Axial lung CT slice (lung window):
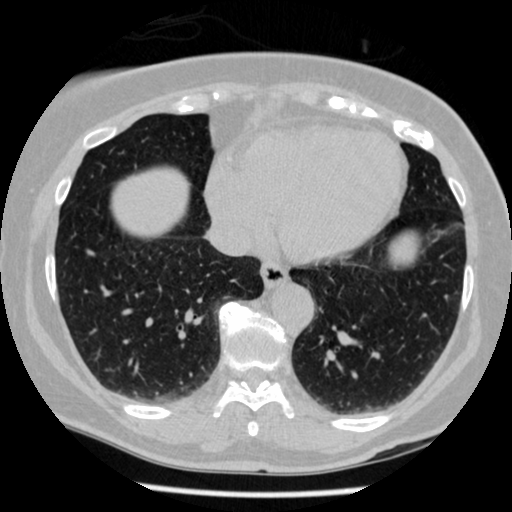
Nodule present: no